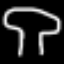
Label: mushroom